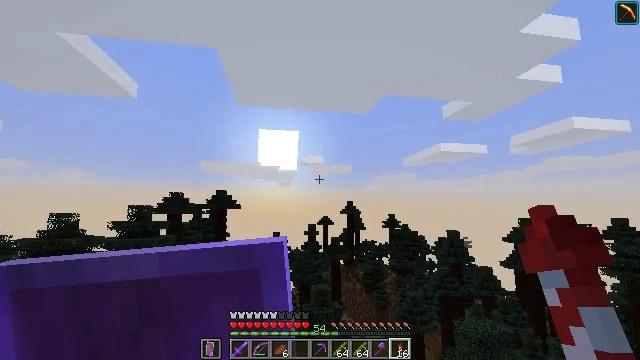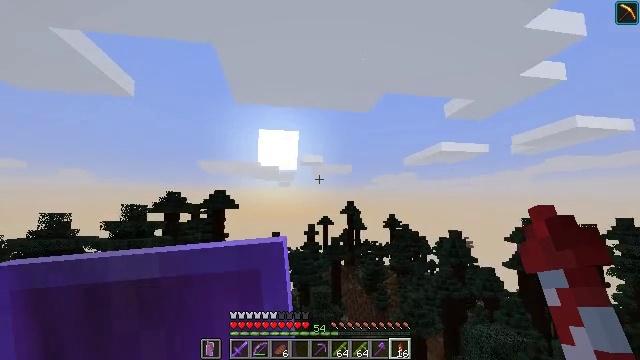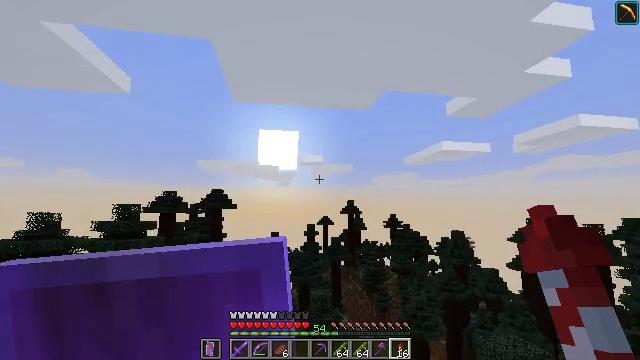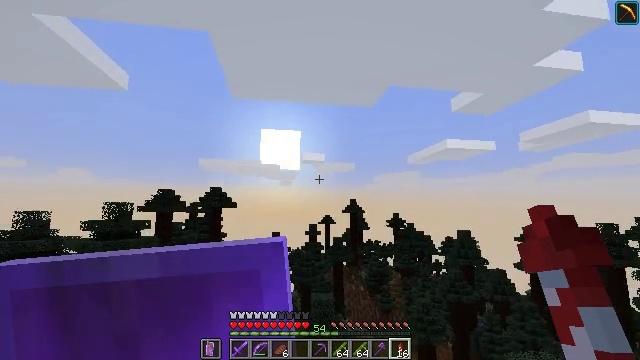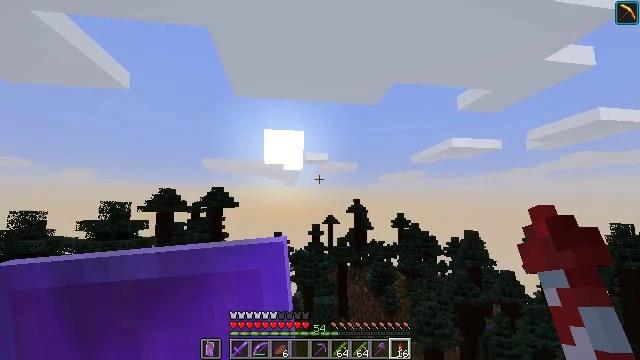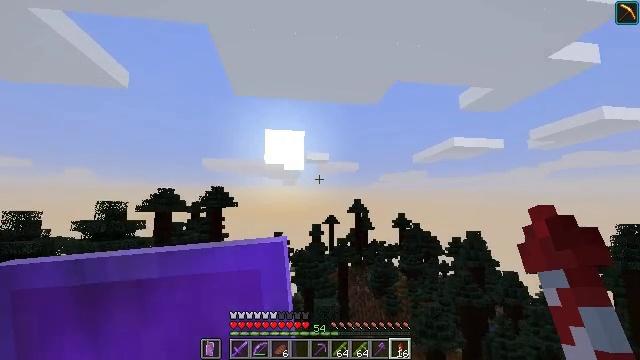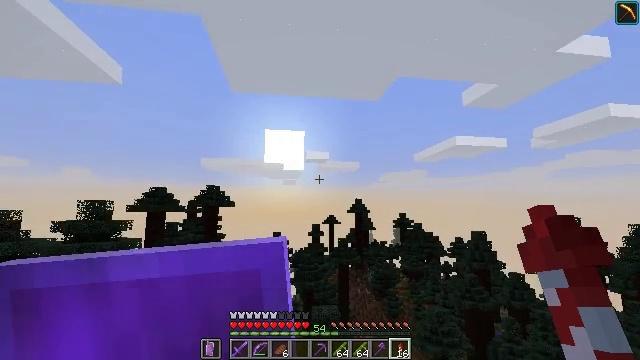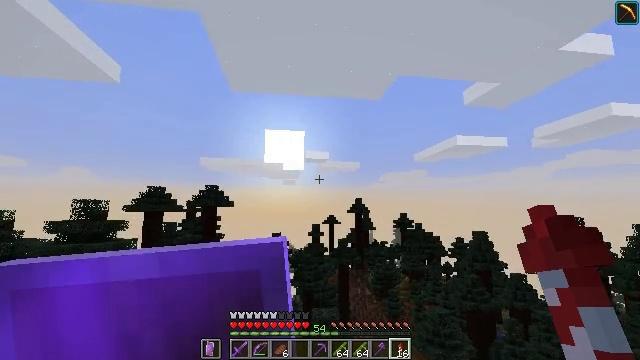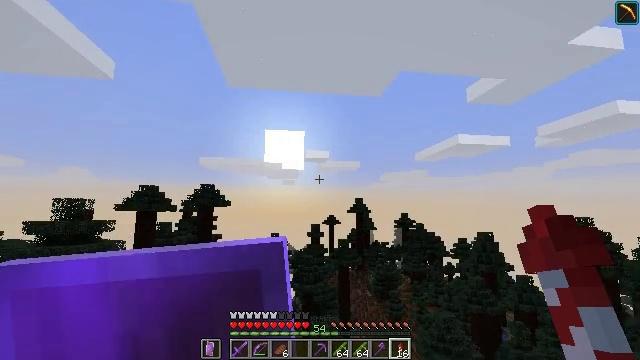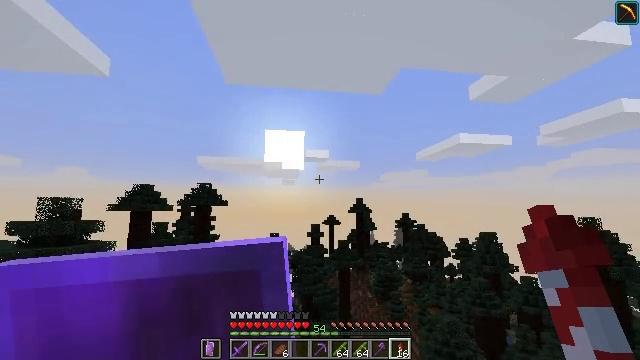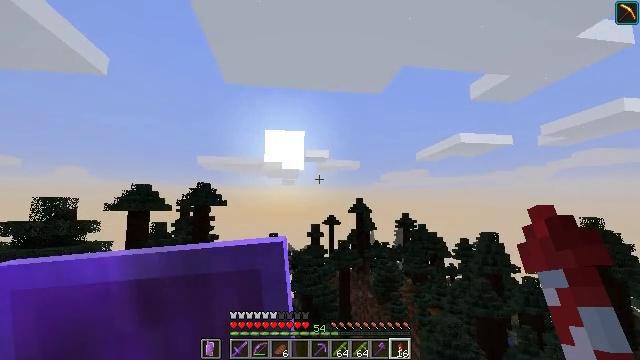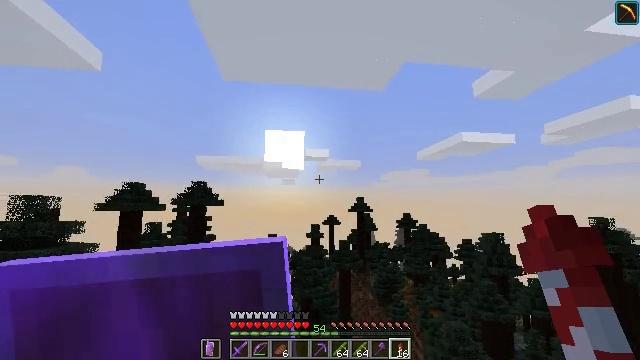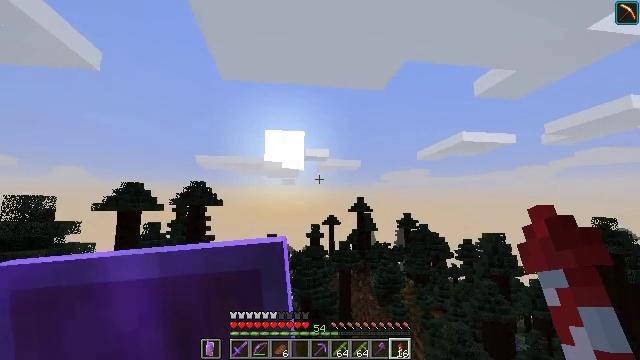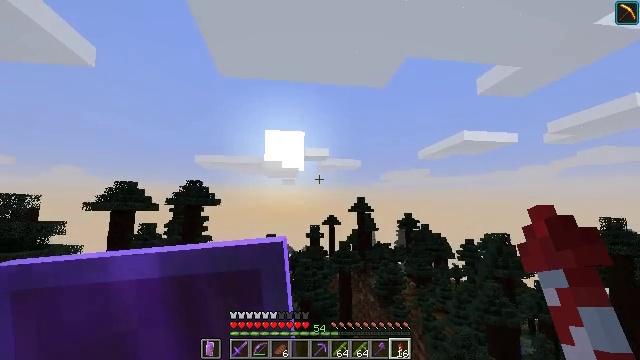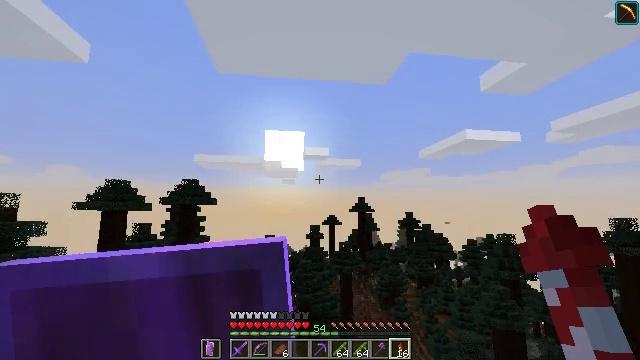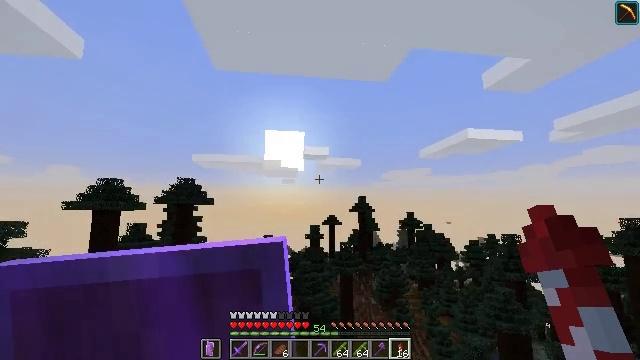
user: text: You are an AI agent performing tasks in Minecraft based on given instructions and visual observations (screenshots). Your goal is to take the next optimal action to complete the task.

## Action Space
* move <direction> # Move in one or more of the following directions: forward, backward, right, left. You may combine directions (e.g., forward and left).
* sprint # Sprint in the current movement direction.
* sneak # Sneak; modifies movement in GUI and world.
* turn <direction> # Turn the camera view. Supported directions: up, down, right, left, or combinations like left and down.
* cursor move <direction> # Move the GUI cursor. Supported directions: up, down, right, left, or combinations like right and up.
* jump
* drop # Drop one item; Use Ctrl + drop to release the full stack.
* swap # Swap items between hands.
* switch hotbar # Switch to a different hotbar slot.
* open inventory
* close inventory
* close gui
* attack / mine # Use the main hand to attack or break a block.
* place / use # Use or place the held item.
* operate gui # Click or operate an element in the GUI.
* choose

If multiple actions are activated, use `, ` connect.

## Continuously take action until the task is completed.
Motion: motion action
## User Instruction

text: Harvest the spruce log from a tree trunk.
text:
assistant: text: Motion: no_op
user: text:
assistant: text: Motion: no_op
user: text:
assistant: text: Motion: no_op
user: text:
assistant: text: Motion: no_op
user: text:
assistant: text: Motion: no_op
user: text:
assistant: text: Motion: no_op
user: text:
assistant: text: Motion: no_op
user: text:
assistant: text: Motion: no_op
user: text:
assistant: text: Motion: no_op
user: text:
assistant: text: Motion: no_op
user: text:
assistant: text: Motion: no_op
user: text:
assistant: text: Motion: no_op
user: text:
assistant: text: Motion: no_op
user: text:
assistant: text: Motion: no_op
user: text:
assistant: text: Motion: no_op
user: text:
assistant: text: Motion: no_op
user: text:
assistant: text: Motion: no_op
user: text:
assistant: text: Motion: no_op
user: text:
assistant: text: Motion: turn left
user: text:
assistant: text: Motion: no_op
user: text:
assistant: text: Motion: no_op
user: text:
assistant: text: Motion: no_op
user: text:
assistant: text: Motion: no_op
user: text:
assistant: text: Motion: no_op
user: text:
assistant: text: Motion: no_op
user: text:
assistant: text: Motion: no_op
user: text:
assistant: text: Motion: no_op
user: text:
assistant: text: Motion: no_op
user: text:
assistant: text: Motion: no_op
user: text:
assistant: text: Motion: no_op